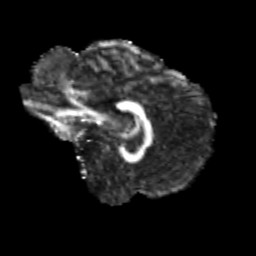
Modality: FA
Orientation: sagittal
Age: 24
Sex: male
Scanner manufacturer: siemens
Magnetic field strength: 3 T
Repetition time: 3.5 s
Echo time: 0.113 s